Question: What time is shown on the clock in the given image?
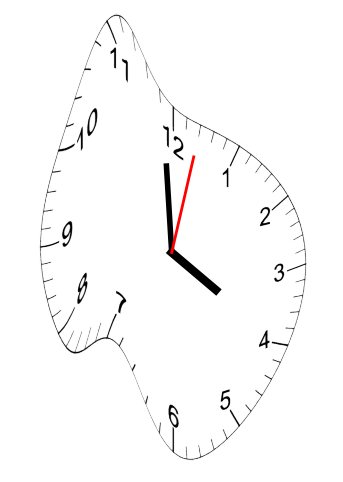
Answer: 03:59:02